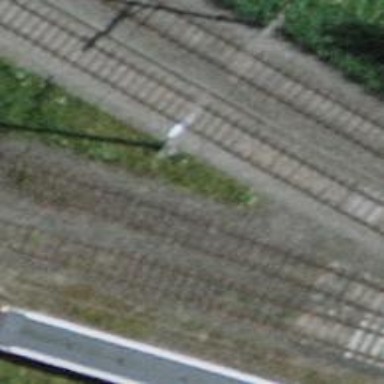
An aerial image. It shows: Railway yard.